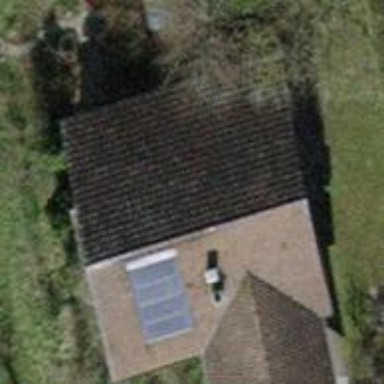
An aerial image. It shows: Detached building with gabled roof.